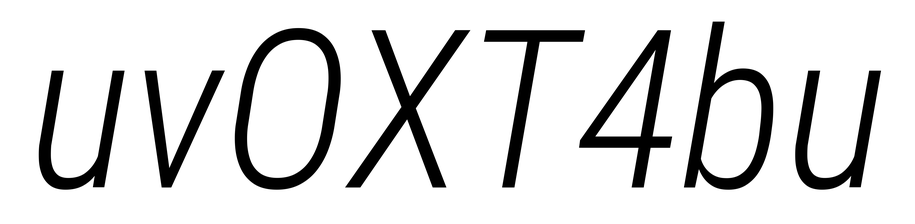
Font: Roboto-Italic_Condensed_Light_Italic